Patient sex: M
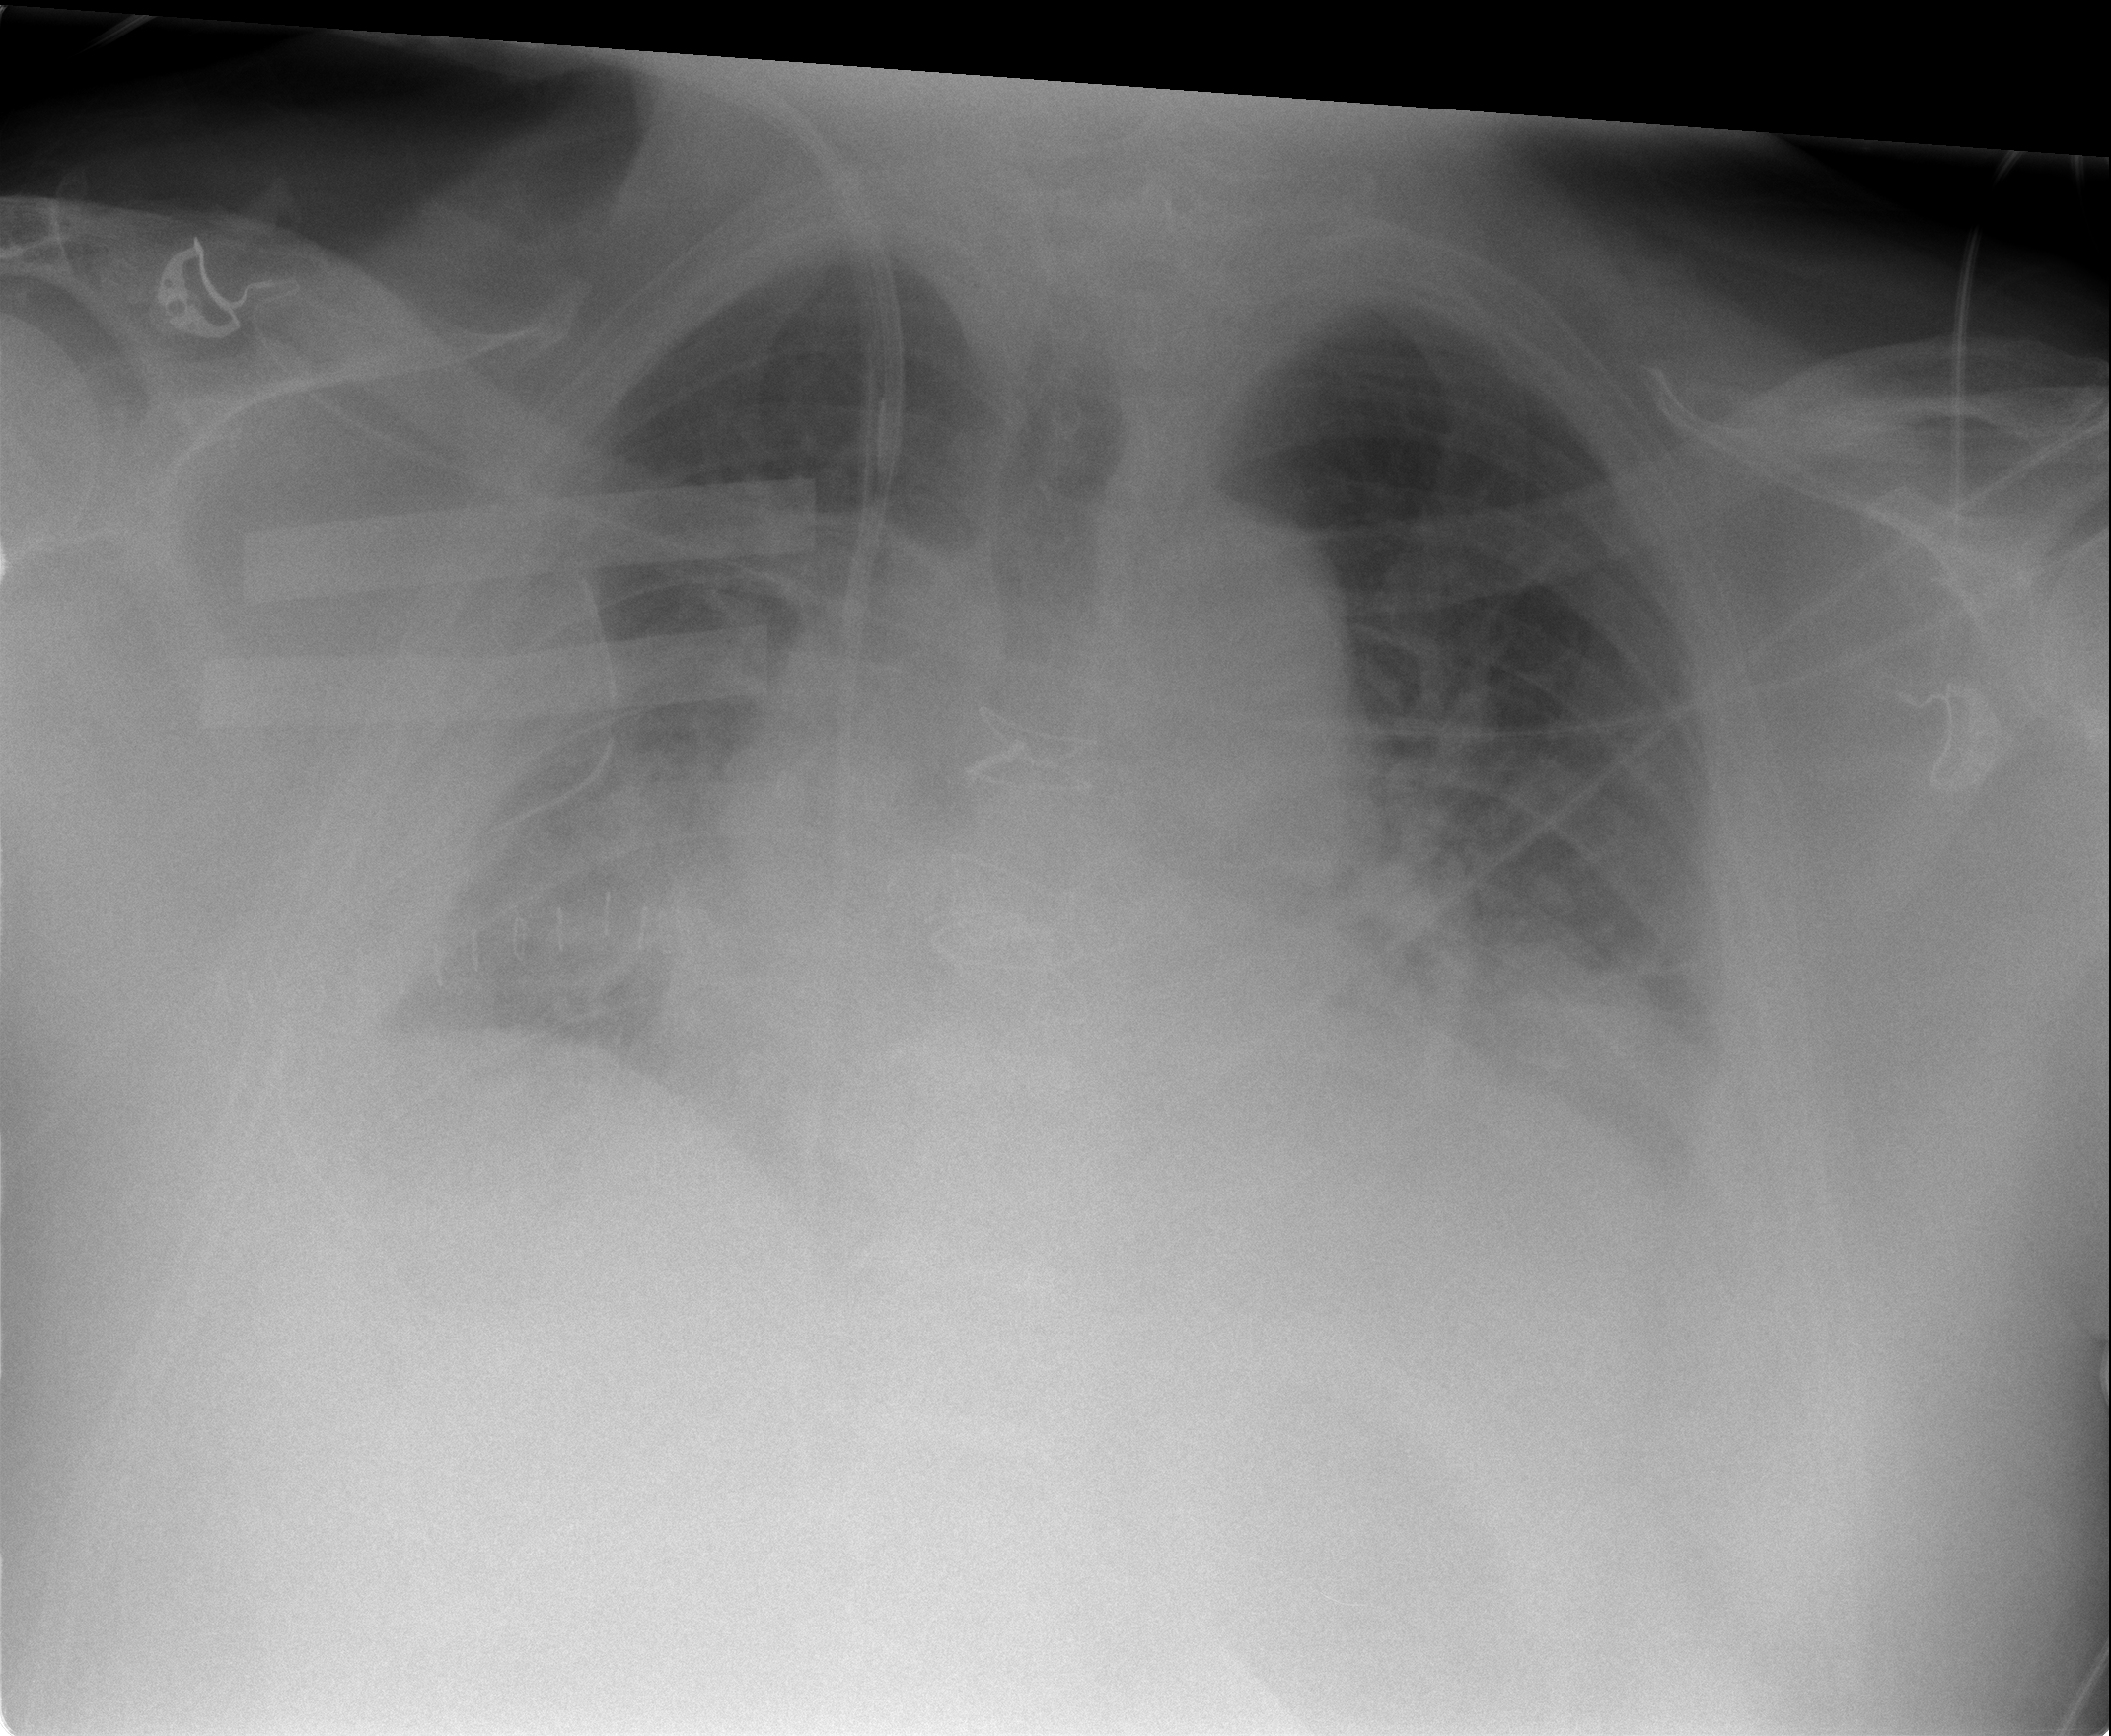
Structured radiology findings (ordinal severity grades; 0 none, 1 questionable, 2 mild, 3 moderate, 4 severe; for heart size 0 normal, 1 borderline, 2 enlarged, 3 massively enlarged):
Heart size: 2
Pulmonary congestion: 3
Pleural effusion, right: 2
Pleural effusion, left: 2
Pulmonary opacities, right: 1
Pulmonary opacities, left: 1
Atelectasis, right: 2
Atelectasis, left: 2